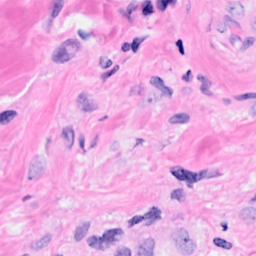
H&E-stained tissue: Breast